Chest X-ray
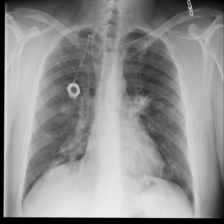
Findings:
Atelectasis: negative
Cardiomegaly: negative
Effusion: negative
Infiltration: negative
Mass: negative
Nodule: positive
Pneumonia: negative
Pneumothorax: negative
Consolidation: negative
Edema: negative
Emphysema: negative
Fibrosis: negative
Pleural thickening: negative
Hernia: negative